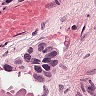
Metastatic tissue present: yes